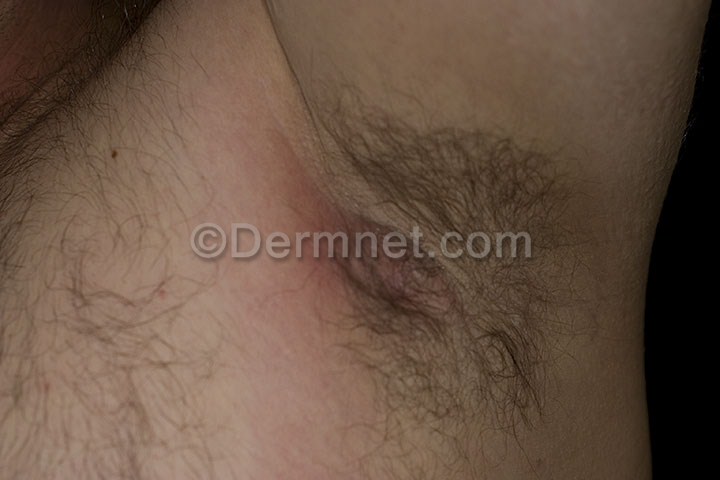
Disease: Seborrheic Keratoses and other Benign Tumors